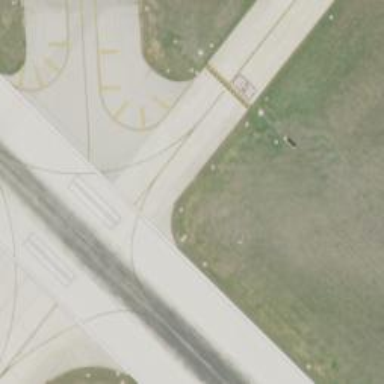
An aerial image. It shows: View of taxiway at the airport.